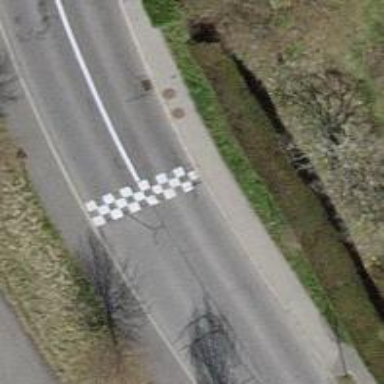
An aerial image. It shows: Bump for traffic calming.